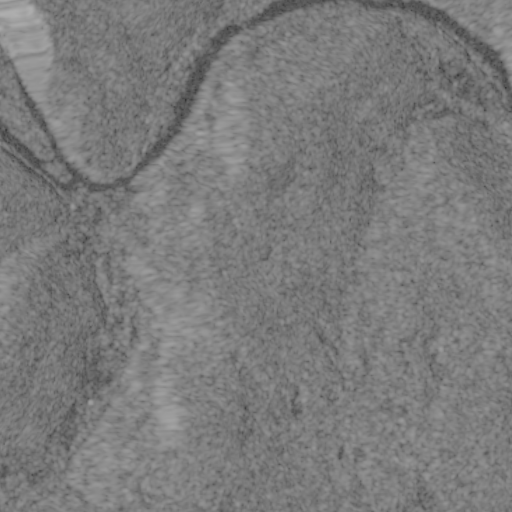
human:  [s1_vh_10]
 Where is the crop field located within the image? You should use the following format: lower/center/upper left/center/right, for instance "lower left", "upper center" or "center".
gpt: The crop field is located in the center left of the image.
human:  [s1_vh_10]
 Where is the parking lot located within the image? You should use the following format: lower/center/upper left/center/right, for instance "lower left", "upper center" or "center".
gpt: There is no parking lot in the image.

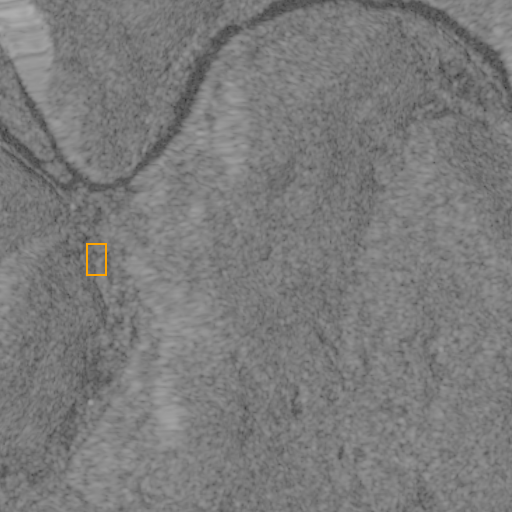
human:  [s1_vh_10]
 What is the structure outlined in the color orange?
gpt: The structure outlined in orange is a crop field.
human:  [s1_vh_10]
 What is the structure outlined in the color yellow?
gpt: There is no yellow outline.